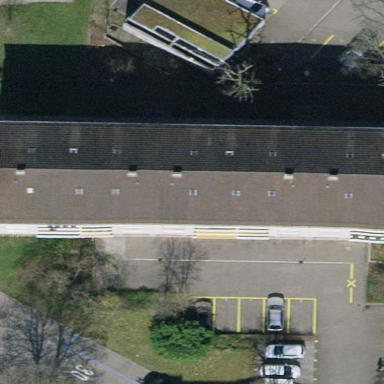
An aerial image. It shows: Gabled roof tile apartment building.